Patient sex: F
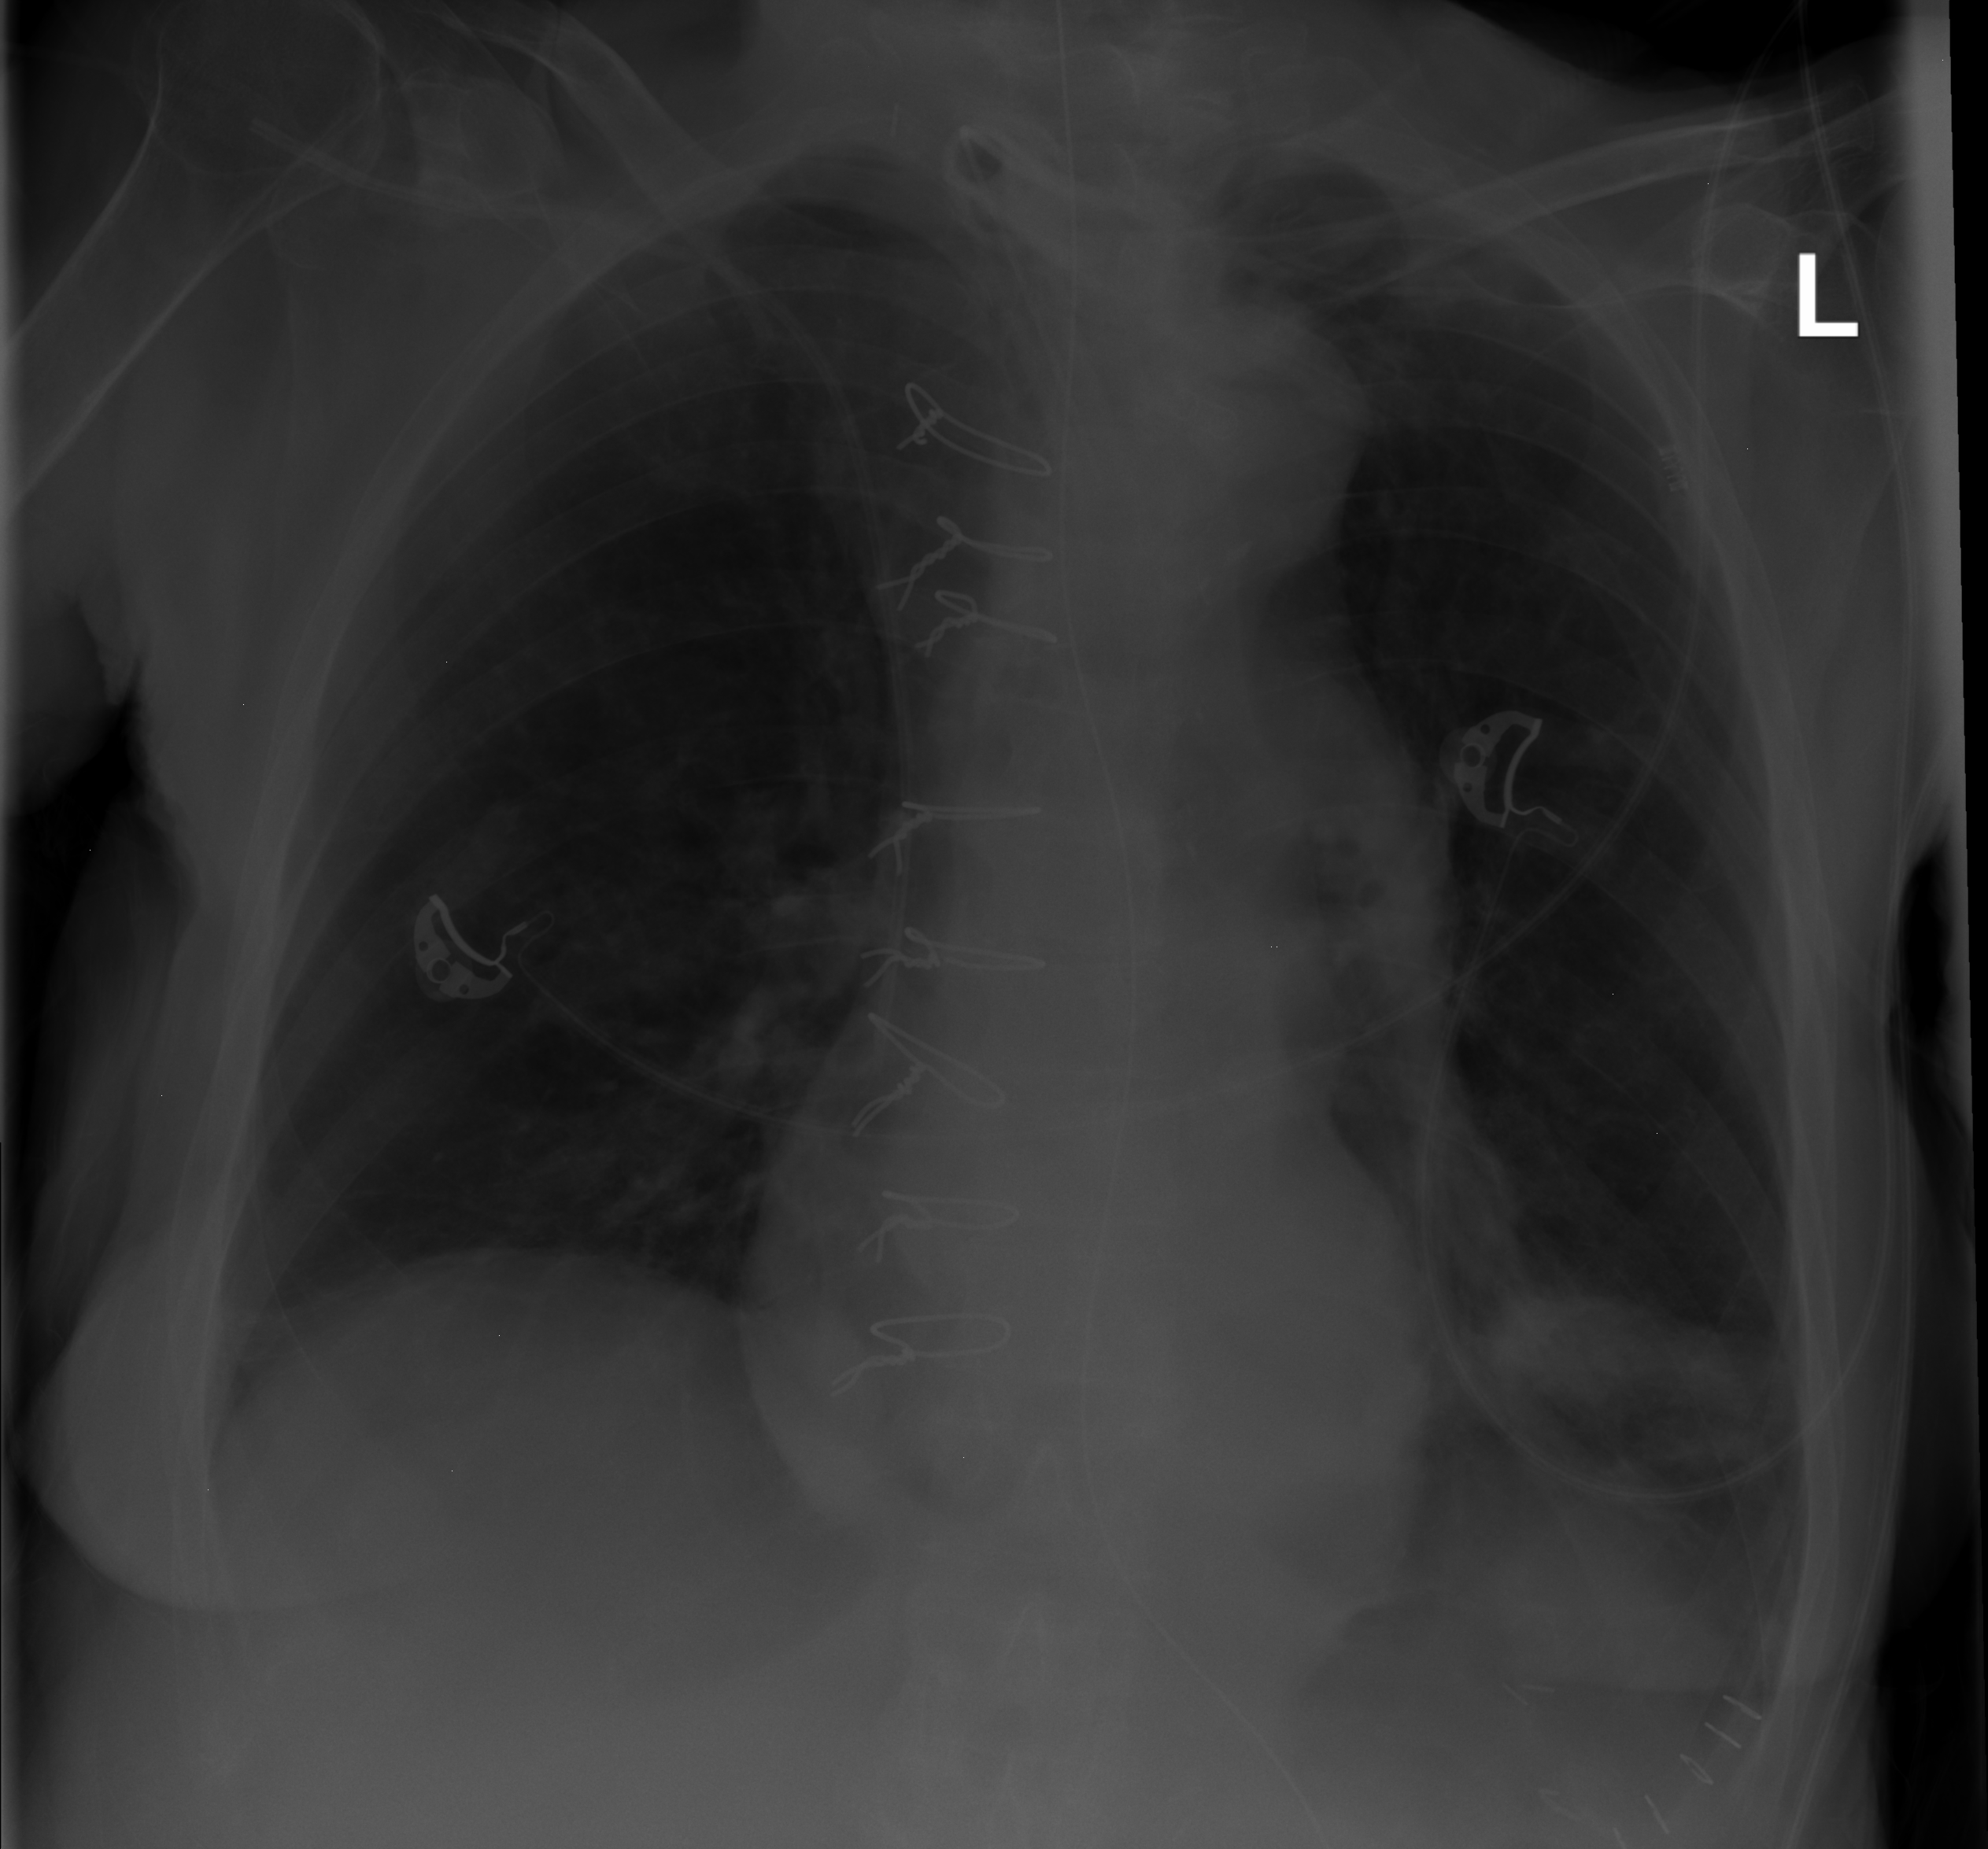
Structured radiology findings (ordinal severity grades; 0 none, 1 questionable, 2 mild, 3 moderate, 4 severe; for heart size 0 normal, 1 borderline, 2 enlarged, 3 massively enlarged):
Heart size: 0
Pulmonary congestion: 0
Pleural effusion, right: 0
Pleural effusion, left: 0
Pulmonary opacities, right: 0
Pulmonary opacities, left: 1
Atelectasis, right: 1
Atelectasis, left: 2